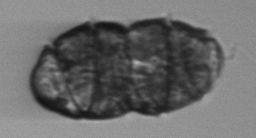
Label: Margalefidinium